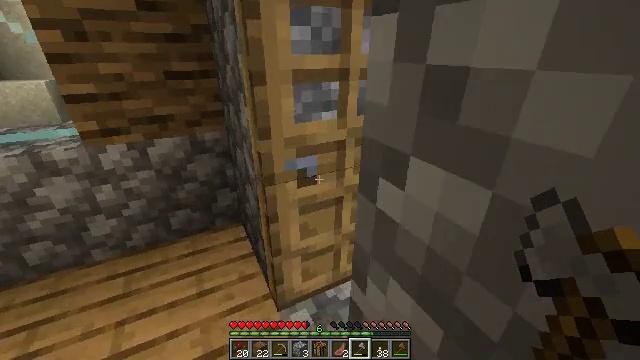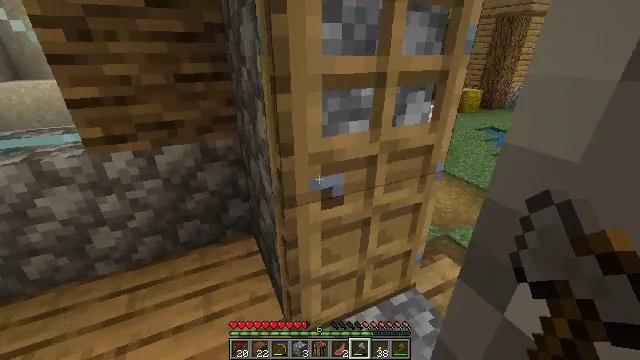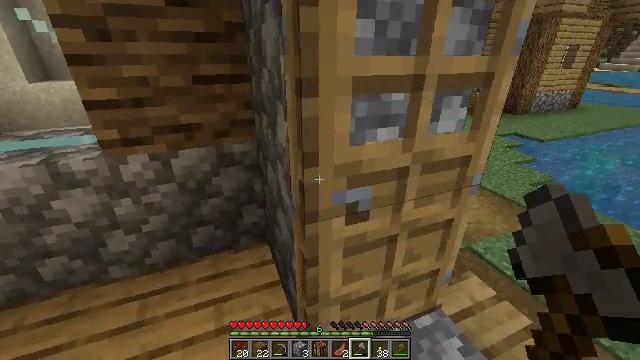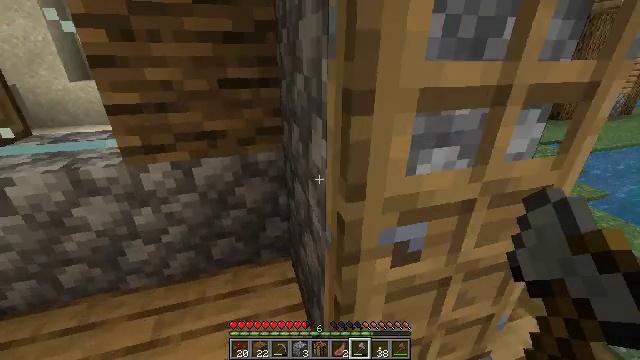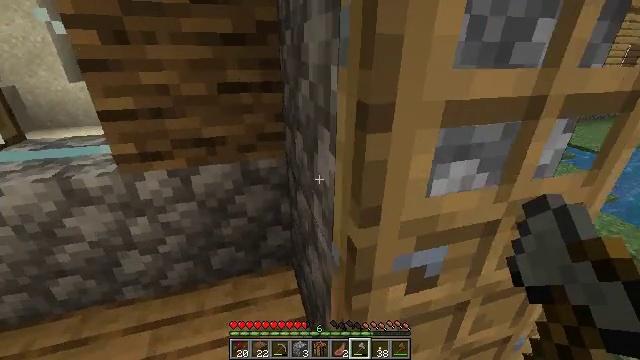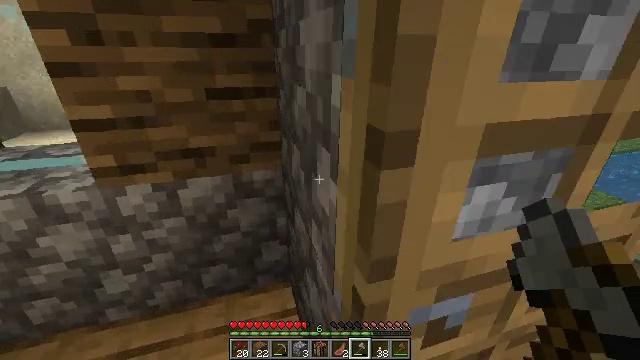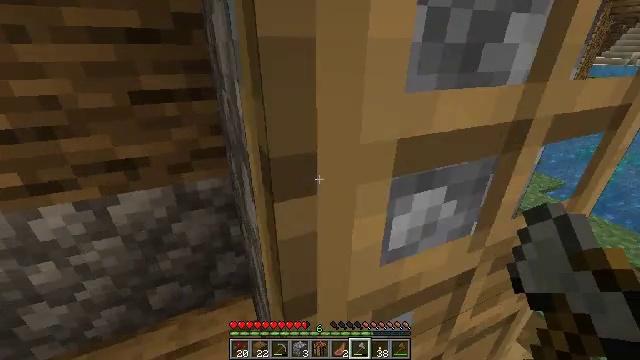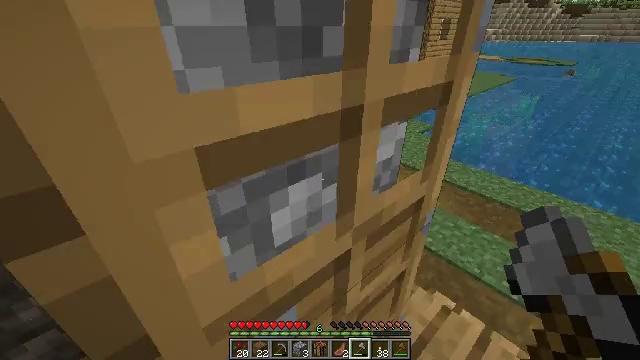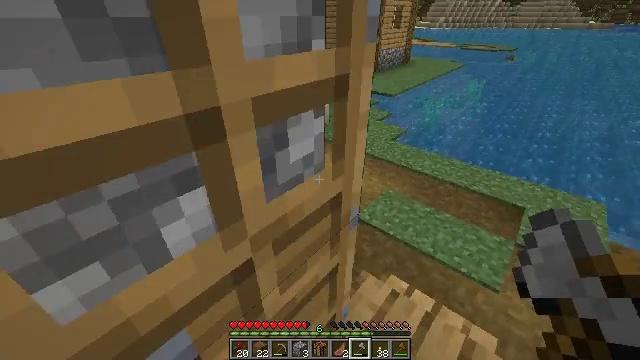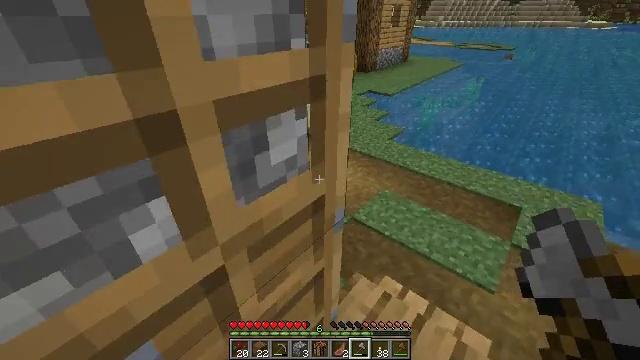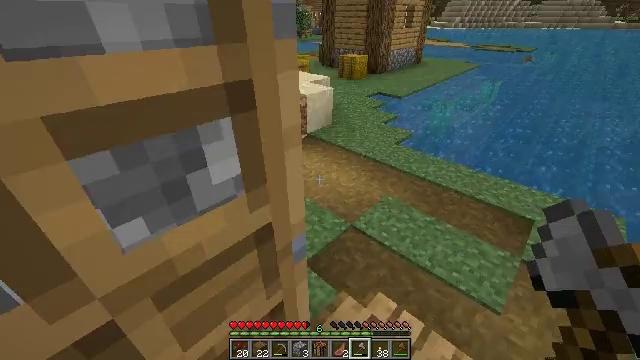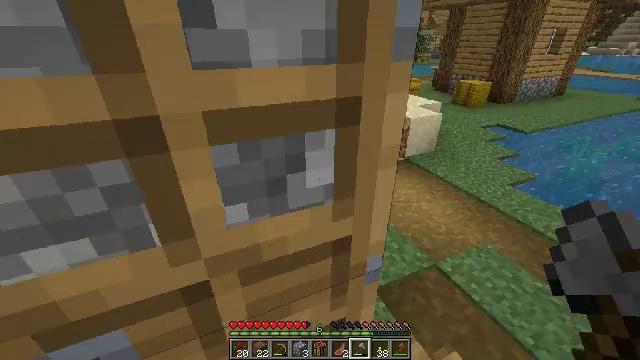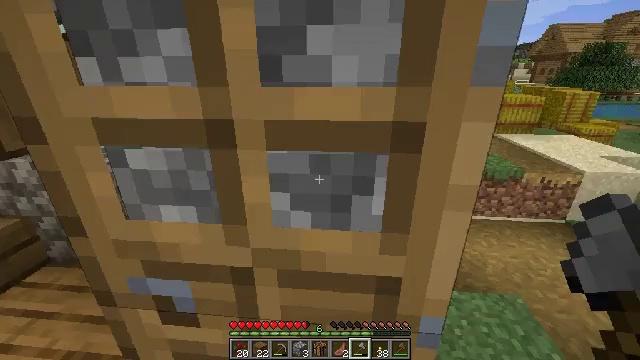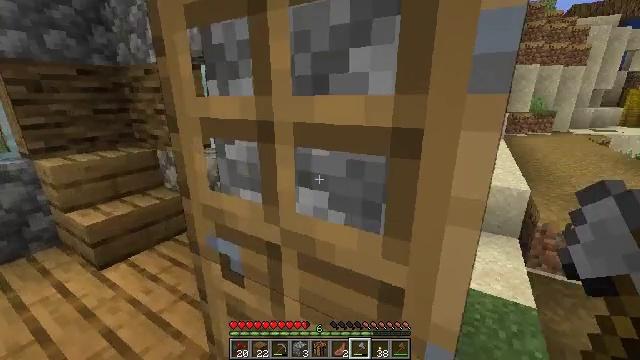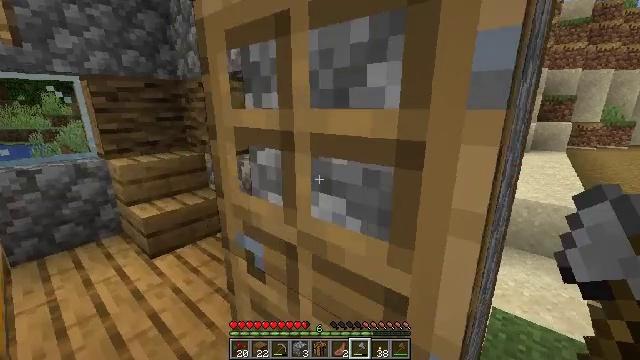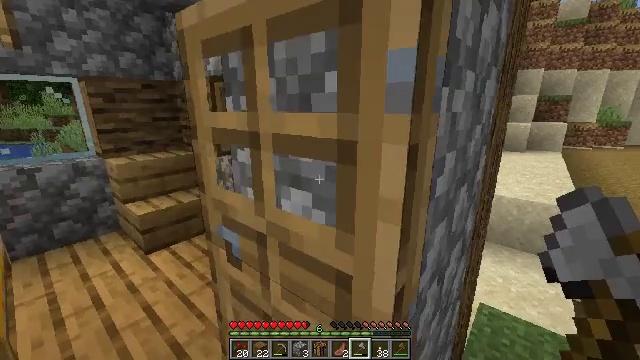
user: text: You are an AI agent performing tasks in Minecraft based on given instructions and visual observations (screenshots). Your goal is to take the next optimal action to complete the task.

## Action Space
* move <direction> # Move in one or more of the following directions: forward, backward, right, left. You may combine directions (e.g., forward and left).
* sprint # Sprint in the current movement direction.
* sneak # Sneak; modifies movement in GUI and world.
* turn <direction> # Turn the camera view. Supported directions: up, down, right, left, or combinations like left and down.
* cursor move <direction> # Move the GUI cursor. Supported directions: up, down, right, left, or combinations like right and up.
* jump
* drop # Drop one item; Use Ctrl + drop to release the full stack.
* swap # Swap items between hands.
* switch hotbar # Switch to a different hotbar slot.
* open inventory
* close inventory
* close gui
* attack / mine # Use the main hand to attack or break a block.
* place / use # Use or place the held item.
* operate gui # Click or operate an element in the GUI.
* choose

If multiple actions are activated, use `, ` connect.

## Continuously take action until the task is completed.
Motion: motion action
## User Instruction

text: Dig the grass path to transform it.
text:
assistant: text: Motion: move forward, turn left
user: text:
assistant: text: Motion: move forward, turn left
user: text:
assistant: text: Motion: move forward, turn left
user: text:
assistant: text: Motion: move forward
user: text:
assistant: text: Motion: move forward and move right
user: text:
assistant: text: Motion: move forward and move right, turn right
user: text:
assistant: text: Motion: move right, turn right and down
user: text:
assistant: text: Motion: move right, turn right and down
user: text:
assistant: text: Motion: move right
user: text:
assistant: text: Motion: move right, turn left
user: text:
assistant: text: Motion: move right, turn left and up
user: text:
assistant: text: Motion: move back and move right, turn left and up
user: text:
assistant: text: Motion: move back, turn left and up
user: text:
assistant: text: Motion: move back, turn left and up
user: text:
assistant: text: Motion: no_op
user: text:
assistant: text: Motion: turn up
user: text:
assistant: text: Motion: use / place
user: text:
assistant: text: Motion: use / place
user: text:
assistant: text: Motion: use / place
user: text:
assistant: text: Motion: use / place
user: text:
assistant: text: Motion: move right
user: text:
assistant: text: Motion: move right, turn right and up
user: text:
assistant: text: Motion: move right, turn right and up
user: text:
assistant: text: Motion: move forward and move right, turn right and up
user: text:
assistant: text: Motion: move forward and move right, turn right and up
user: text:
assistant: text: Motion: move forward and move right, turn right and up
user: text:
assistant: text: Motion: move forward and move right, turn right
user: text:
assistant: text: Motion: move forward
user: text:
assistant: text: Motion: move forward
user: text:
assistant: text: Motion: move forward